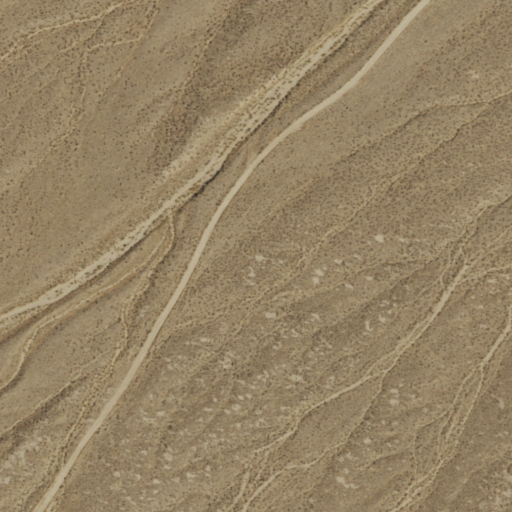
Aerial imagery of valley in Nevada named Arterial Canyon containing only shrub